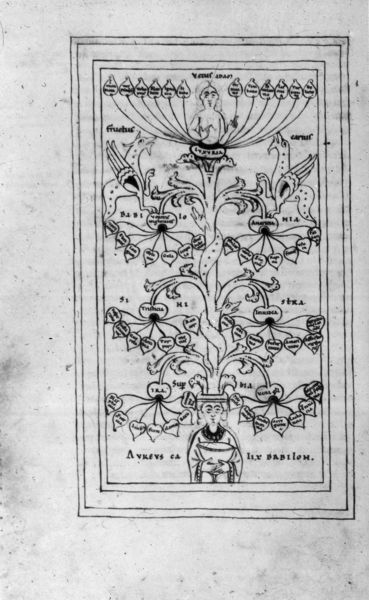
Titel: Speculum virginum
Institution: London, British Library (BL)
Schlagwörter: baum, blätter, flügel, kopf, mann, äste, blumen, frau, schwarz, zeichnung, tiere, mensch, rahmen, schüssel, vögel, zweige, blatt, pferd, ranken, schrift, linien, rechteck, wurzel, druck, seite, konturen, herz, handschrift, groteske, latein, samen, stammbaum, genealogie, lebensbaum, buddha